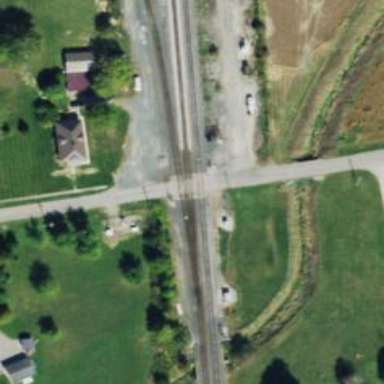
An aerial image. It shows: Level crossing along the railway.